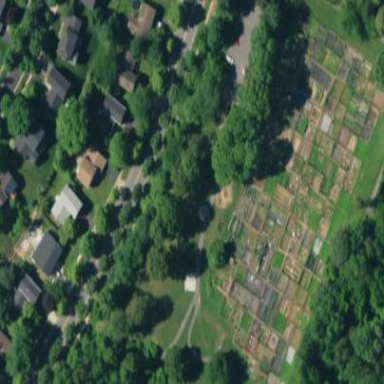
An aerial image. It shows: Area designated for allotments.